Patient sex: M
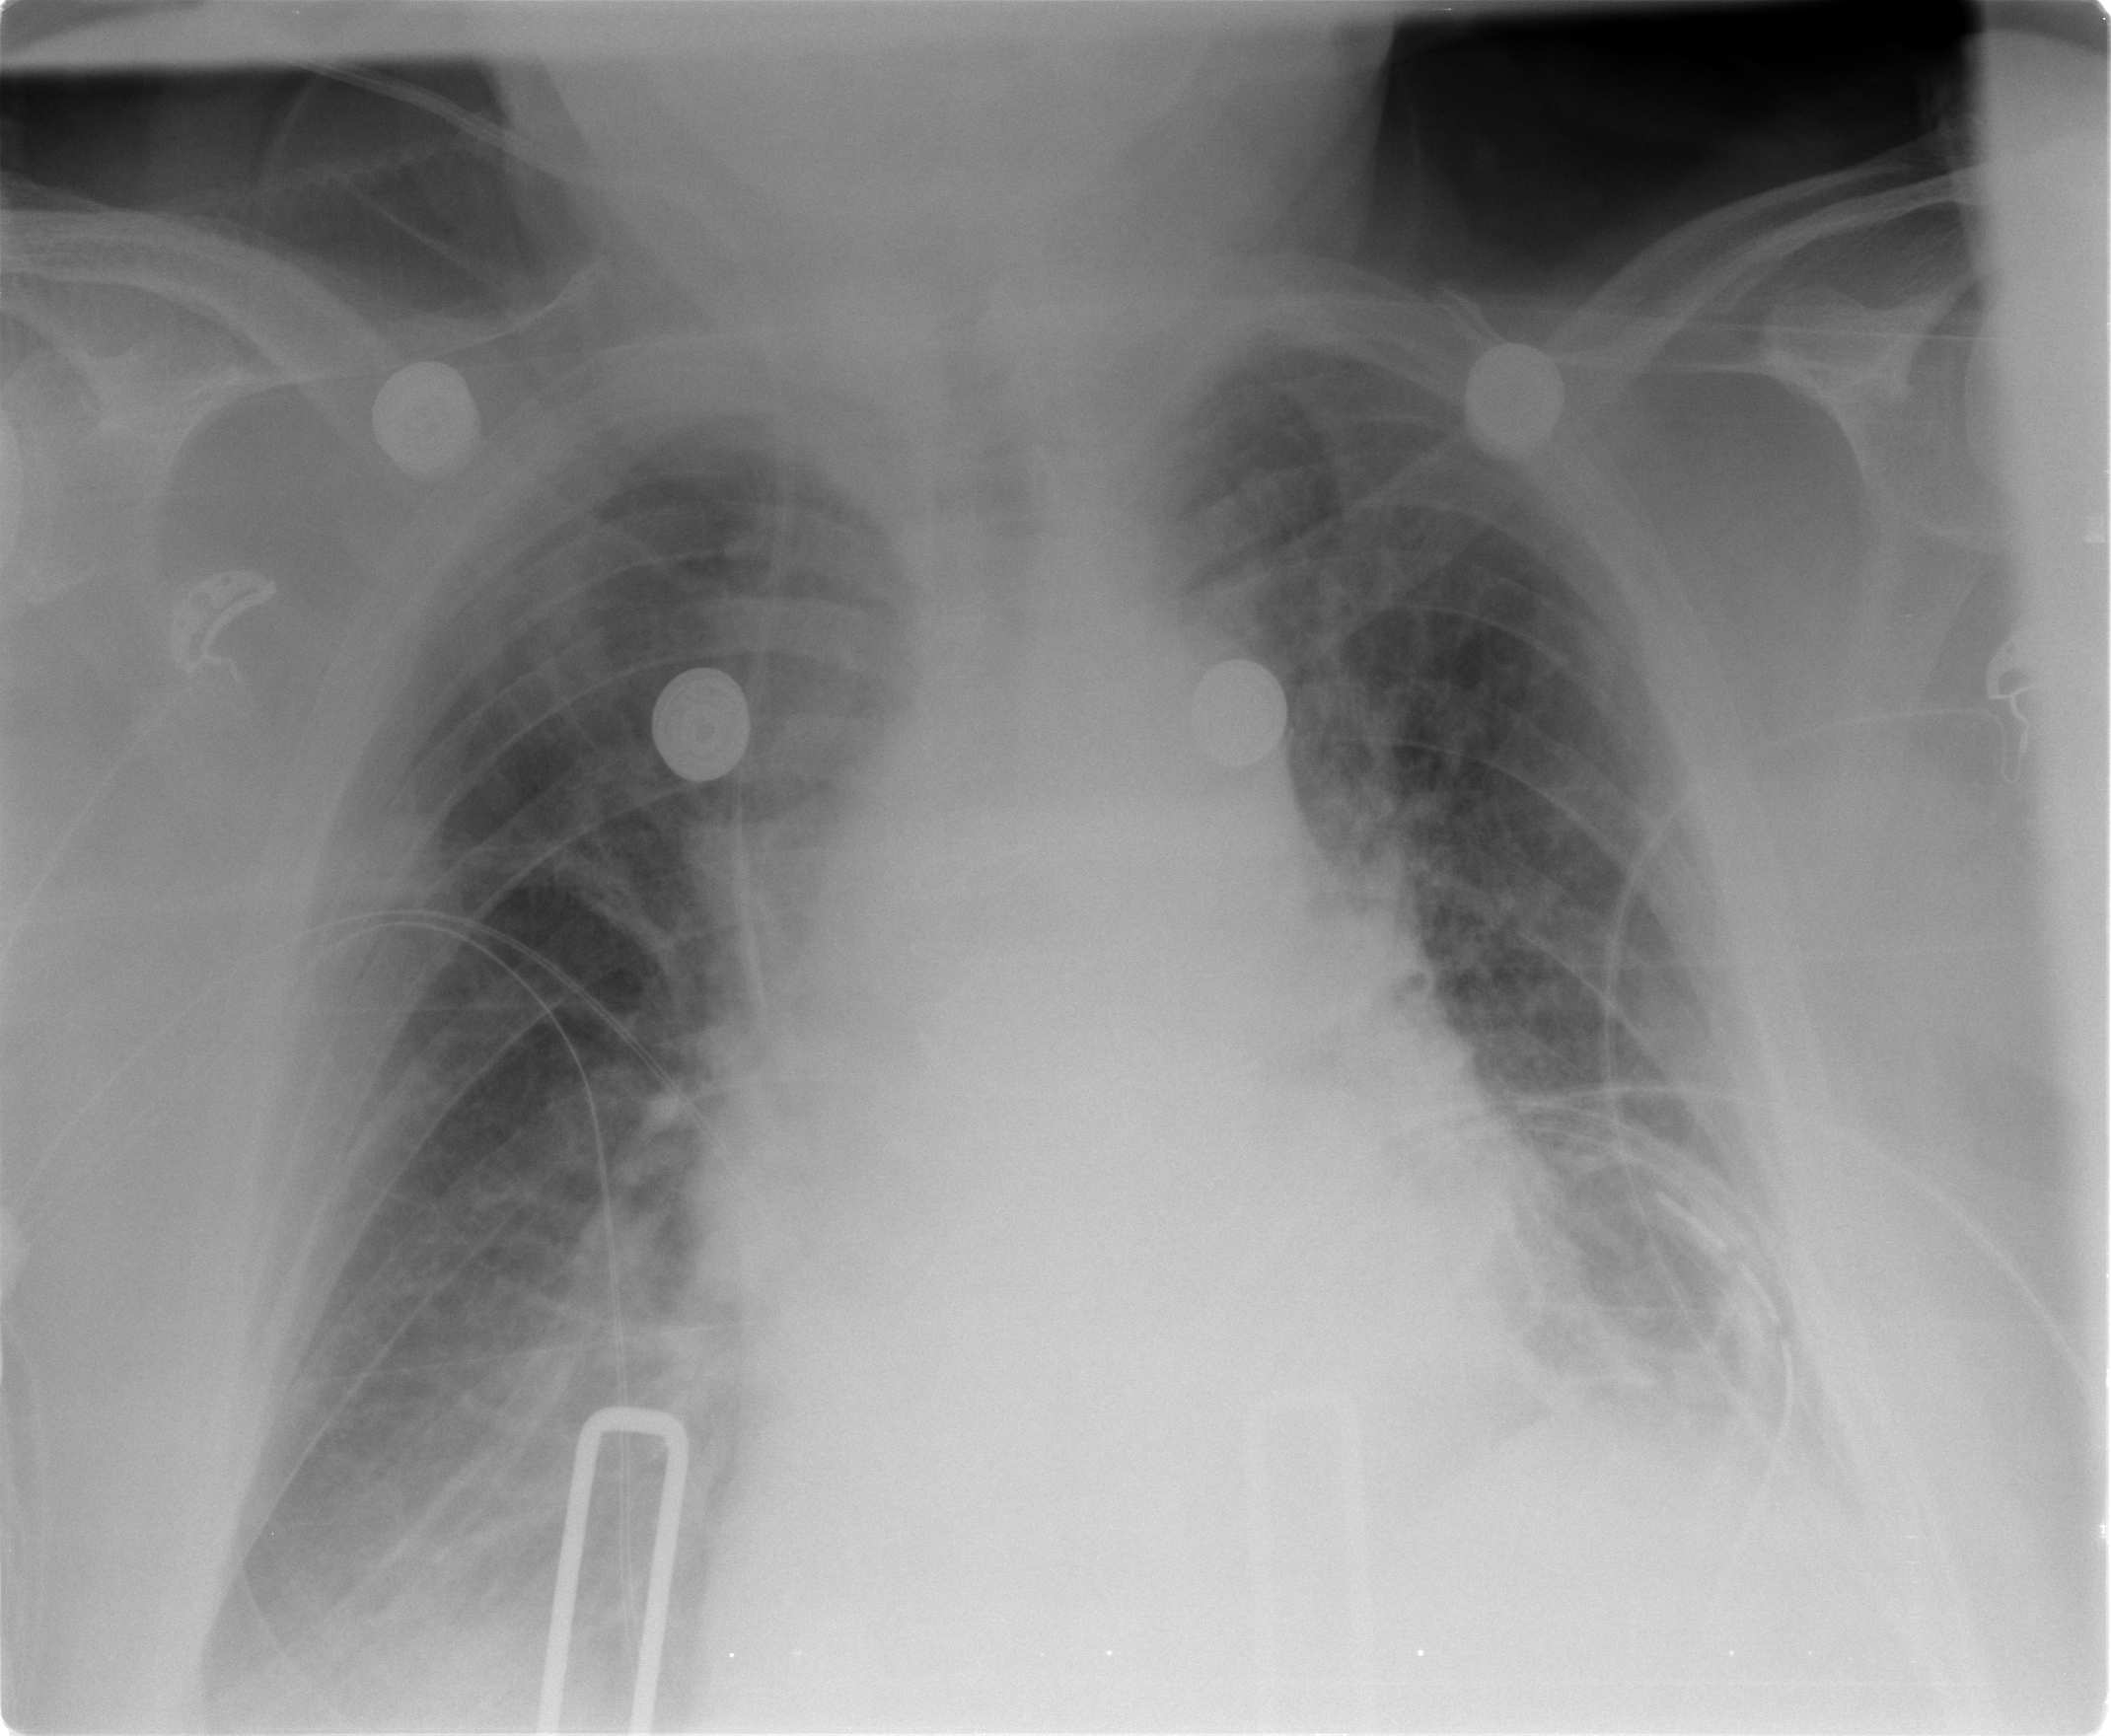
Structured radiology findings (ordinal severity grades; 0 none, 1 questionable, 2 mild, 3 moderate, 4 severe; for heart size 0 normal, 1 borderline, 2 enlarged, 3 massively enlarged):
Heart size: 1
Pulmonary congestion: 2
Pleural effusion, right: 1
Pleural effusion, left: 1
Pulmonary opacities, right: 2
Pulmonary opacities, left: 2
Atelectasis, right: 2
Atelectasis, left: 2